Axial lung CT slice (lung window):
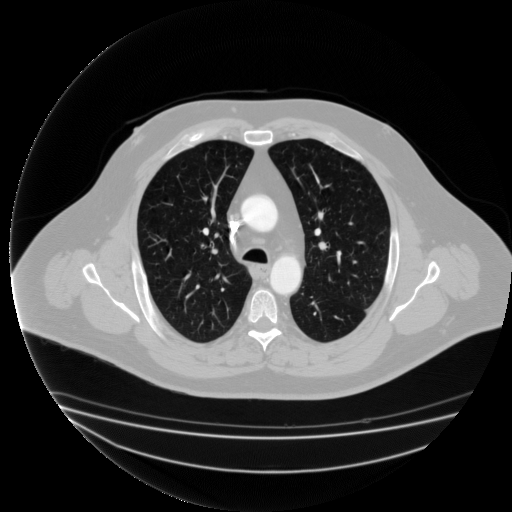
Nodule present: no